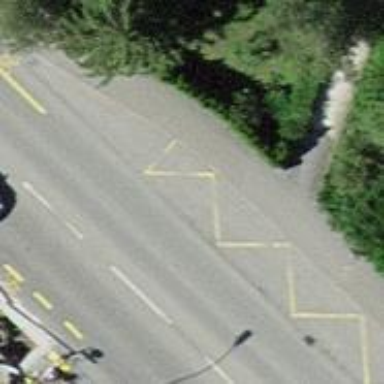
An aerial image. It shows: Platform for public transport is situated by the road.